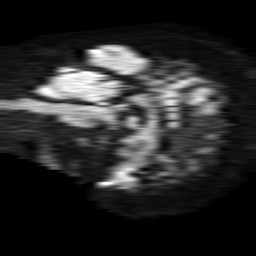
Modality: TRACE
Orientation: sagittal
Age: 58
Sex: female
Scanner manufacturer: philips
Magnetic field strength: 1.5 T
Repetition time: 4.6 s
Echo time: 0.09059 s